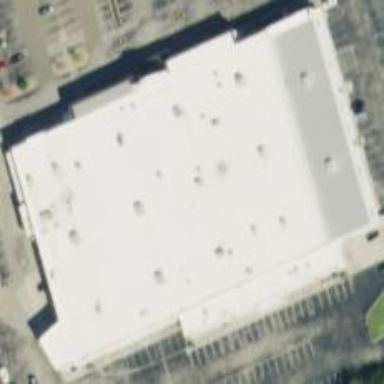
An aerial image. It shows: Mall building.